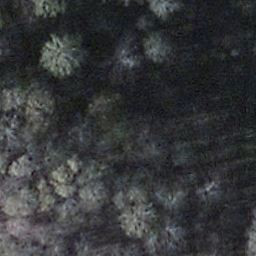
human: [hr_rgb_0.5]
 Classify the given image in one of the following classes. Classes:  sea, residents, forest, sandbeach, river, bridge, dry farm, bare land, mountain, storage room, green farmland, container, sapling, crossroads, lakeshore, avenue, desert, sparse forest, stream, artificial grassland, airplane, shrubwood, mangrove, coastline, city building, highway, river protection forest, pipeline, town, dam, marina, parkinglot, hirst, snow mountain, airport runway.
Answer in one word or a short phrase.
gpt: shrubwood